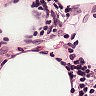
Metastatic tissue present: no